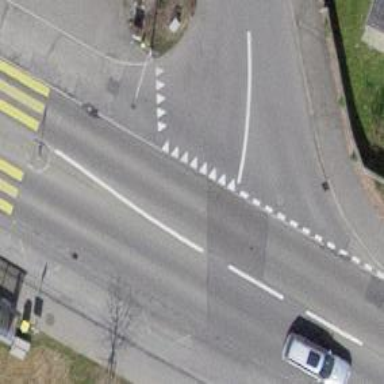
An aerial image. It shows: Bus stop with designated stop position for public transport.